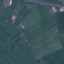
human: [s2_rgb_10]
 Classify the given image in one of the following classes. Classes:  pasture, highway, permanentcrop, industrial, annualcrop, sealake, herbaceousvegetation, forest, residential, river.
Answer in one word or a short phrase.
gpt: Pasture